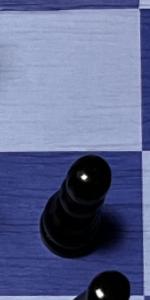
Label: Pawn_Black